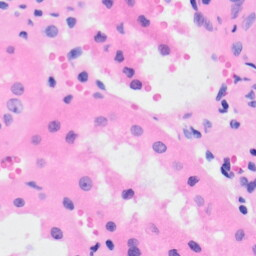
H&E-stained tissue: Kidney